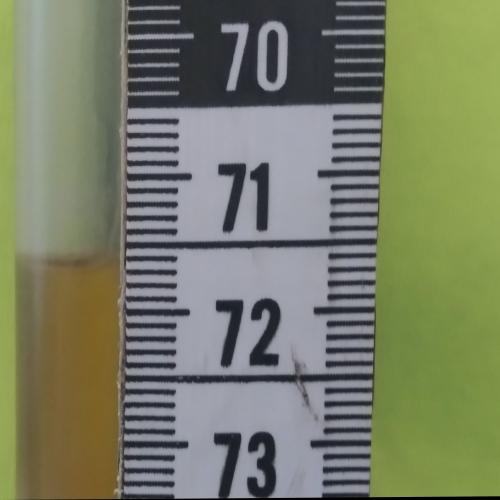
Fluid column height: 71.6 cm